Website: home-depot
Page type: customer-info-address
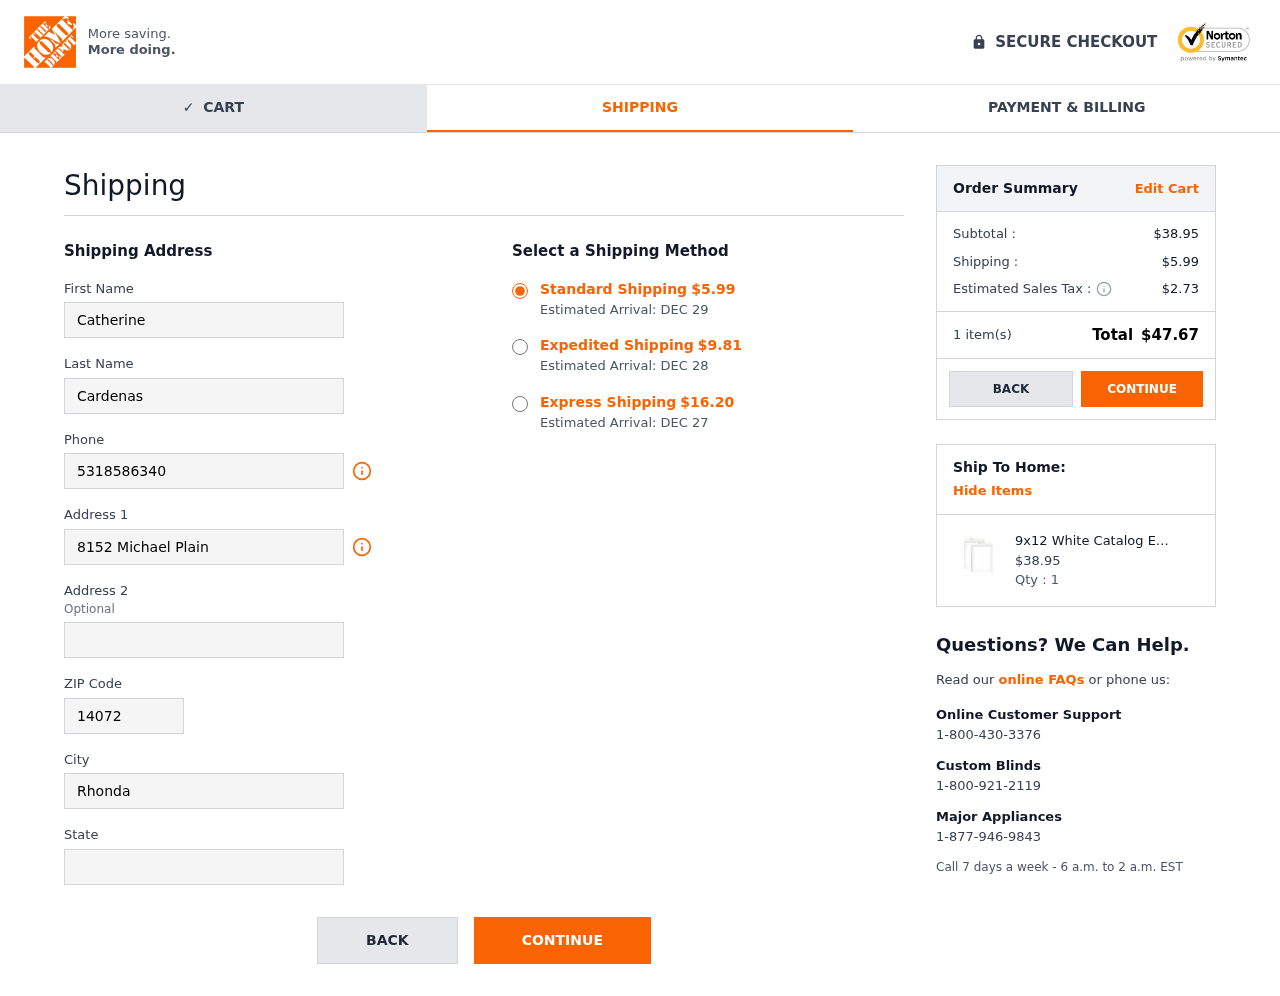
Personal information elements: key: PII_CITY
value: Rhondafurt
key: PII_FIRSTNAME
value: Catherine
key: PII_LASTNAME
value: Cardenas
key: PII_PHONE
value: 5318586340
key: PII_POSTCODE
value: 14072
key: PII_STATE
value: Pennsylvania
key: PII_STREET
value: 8152 Michael Plain
Product elements: key: PRODUCT1_NAME
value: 9x12 White Catalog Envelope, Peel & Seal
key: PRODUCT1_PRICE
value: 38.95
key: PRODUCT1_QUANTITY
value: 1
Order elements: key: ORDER_SHIPPING_COST
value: $5.99
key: ORDER_DELIVERY_DATE
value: Estimated Arrival: DEC 29
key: ORDER_SHIPPING_COST_EXPEDITED
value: $9.81
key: ORDER_DELIVERY_DATE_EXPEDITED
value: Estimated Arrival: DEC 28
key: ORDER_SHIPPING_COST_EXPRESS
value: $16.20
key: ORDER_DELIVERY_DATE_EXPRESS
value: Estimated Arrival: DEC 27
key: ORDER_SUBTOTAL
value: $38.95
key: ORDER_TAX
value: $2.73
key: ORDER_NUM_ITEMS
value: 1 item(s)
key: ORDER_TOTAL
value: $47.67